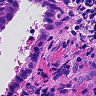
Metastatic tissue present: yes